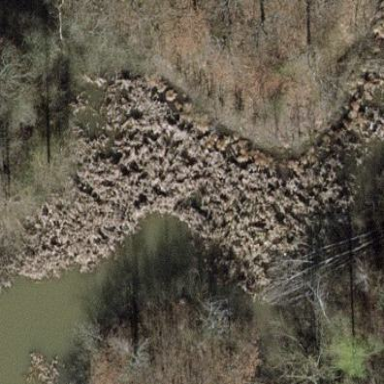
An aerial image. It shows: Reedbed in wetland area.